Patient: sex M, age 48
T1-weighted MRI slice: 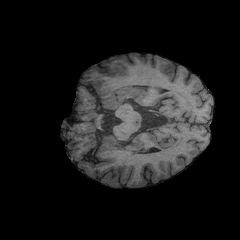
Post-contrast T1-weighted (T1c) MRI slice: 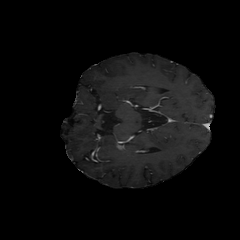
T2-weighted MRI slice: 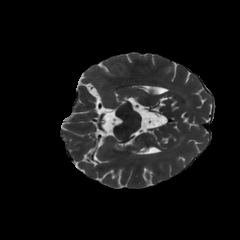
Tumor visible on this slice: no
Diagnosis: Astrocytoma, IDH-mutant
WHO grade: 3